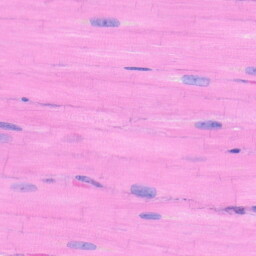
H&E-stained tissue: Heart